Field crop: tomato
Growth stage: 1
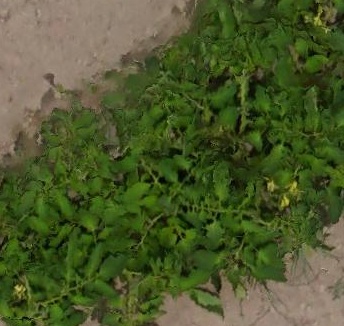
Species: tomato